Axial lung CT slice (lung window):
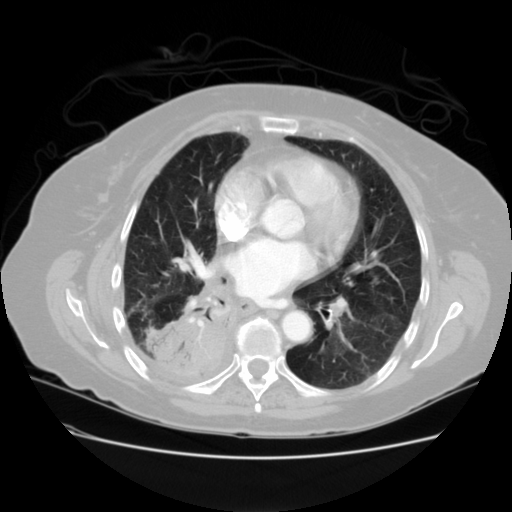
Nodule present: no